Question: I'm trying to get multisampling to work in my OpenGL ES app.
Framebuffer setup code:
'''
glGenFramebuffersOES(1, &framebuffer);
glGenRenderbuffersOES(1, &colorRenderbuffer);
glBindFramebufferOES(GL_FRAMEBUFFER_OES, framebuffer);
glBindRenderbufferOES(GL_RENDERBUFFER_OES, colorRenderbuffer);
[context renderbufferStorage:GL_RENDERBUFFER_OES fromDrawable:(id<EAGLDrawable>)self.layer];
glFramebufferRenderbufferOES(GL_FRAMEBUFFER_OES, GL_COLOR_ATTACHMENT0_OES, GL_RENDERBUFFER_OES, colorRenderbuffer);
GLint backingWidth;
GLint backingHeight;
glGetRenderbufferParameterivOES(GL_RENDERBUFFER_OES, GL_RENDERBUFFER_WIDTH_OES, &backingWidth);
glGetRenderbufferParameterivOES(GL_RENDERBUFFER_OES, GL_RENDERBUFFER_HEIGHT_OES, &backingHeight);
glGenFramebuffersOES(1, &sampleFramebuffer);
glBindFramebufferOES(GL_FRAMEBUFFER_OES, sampleFramebuffer);
glGenRenderbuffersOES(1, &sampleColorRenderbuffer);
glBindRenderbufferOES(GL_RENDERBUFFER_OES, sampleColorRenderbuffer);
glRenderbufferStorageMultisampleAPPLE(GL_RENDERBUFFER_OES, 4, GL_RGBA8_OES, backingWidth, backingWidth);
glFramebufferRenderbufferOES(GL_FRAMEBUFFER_OES, GL_COLOR_ATTACHMENT0_OES, GL_RENDERBUFFER_OES, sampleColorRenderbuffer);
glGenRenderbuffersOES(1, &sampleDepthRenderbuffer);
glBindRenderbufferOES(GL_RENDERBUFFER_OES, sampleDepthRenderbuffer);
glRenderbufferStorageMultisampleAPPLE(GL_RENDERBUFFER_OES, 4, GL_DEPTH_COMPONENT16_OES, backingWidth, backingWidth);
glFramebufferRenderbufferOES(GL_FRAMEBUFFER_OES, GL_DEPTH_ATTACHMENT_OES, GL_RENDERBUFFER_OES, sampleDepthRenderbuffer);
'''
Rendering code:
'''
glBindFramebufferOES(GL_RENDERBUFFER_OES, sampleFramebuffer);
glClear(GL_DEPTH_BUFFER_BIT | GL_COLOR_BUFFER_BIT);
GLfloat vertices[] = {
1.0f, 1.0f, 0.0f,
2.0f, 4.0f, 0.0f,
1.0f, 3.0f, 0.0f
};
glColor4f(1.0f, 0.0f, 0.0f, 1.0f);
glVertexPointer(3, GL_FLOAT, 0, vertices);
glDrawArrays(GL_TRIANGLE_STRIP, 0, 3);
glBindFramebufferOES(GL_READ_FRAMEBUFFER_APPLE, sampleFramebuffer);
glBindFramebufferOES(GL_DRAW_FRAMEBUFFER_APPLE, framebuffer);
glResolveMultisampleFramebufferAPPLE();
glBindRenderbufferOES(GL_RENDERBUFFER_OES, colorRenderbuffer);
[context presentRenderbuffer:GL_RENDERBUFFER_OES];
'''
Result:

As you can see triangle still has aliased sides.
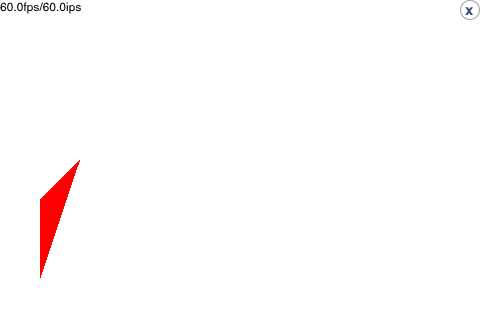
Answer: sampleFramebuffer is framebuffer, not renderbuffer. But you are binding it as renderbuffer in rendering code. That's wrong. You should check OpenGL errors by calling glGetError - that would tell you which GL call is invalid.
Your rendering code should start with following line:
'''
glBindFramebufferOES(GL_FRAMEBUFFER_OES, sampleFramebuffer);
'''
Rest of it is ok. But to improve performance you could use glDiscardFramebufferEXT call on your multisampled framebuffer after Resolve call:
'''
glResolveMultisampleFramebufferAPPLE();
const GLenum discards[] = {GL_COLOR_ATTACHMENT0,GL_DEPTH_ATTACHMENT};
glDiscardFramebufferEXT(GL_READ_FRAMEBUFFER_APPLE,2,discards);
'''